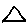
Label: triangle